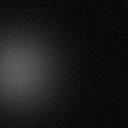
Screen state: off